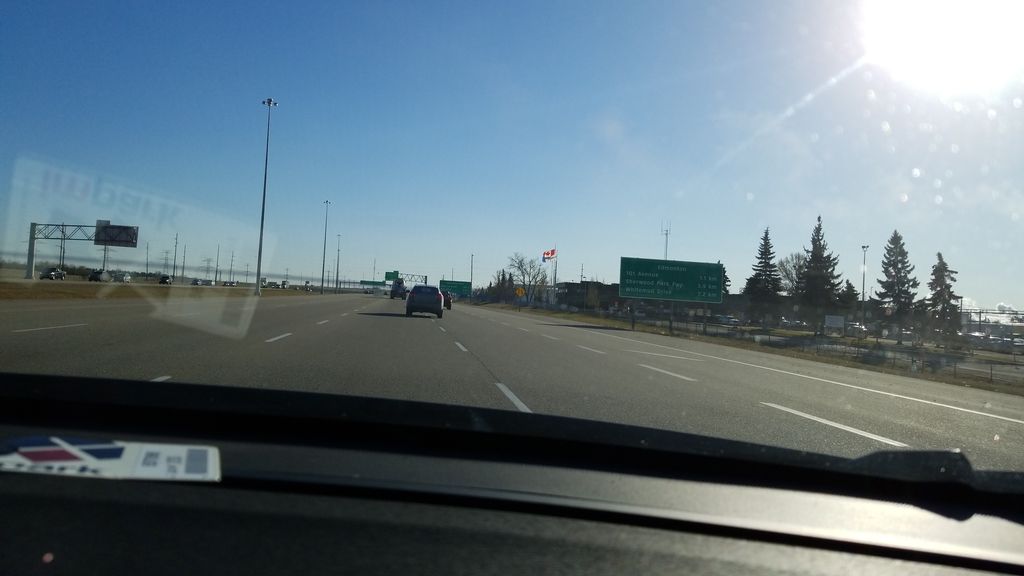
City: edmonton